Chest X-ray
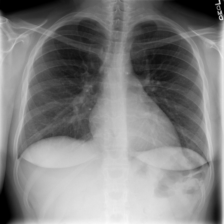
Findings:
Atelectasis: negative
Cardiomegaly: negative
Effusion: negative
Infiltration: positive
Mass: negative
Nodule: negative
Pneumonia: negative
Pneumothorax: negative
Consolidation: negative
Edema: negative
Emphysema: negative
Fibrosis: negative
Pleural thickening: negative
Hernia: negative